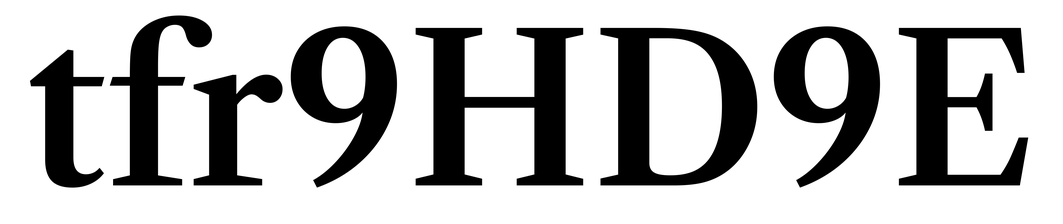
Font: LibreCaslonText_SemiBold